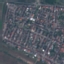
Label: Residential